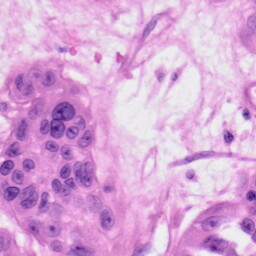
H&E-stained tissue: Skin